Aerial crown-view tile of a tropical tree (Barro Colorado Island, Panama), acquired 20250217:
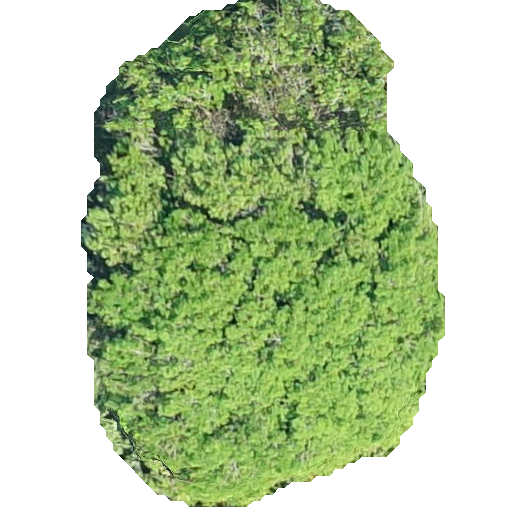
Species: Jupunba macradenia
GBIF accepted scientific name: Jupunba macradenia
Crown area: 214.524 m²